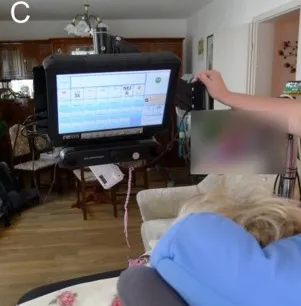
End user 6 during testing of the prototype. The end user wearing the electrode cap with the g. The eye tracking system (C).
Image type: medical_photograph (skin_photograph)